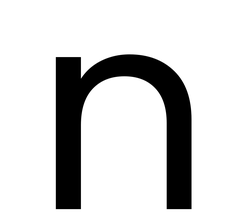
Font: Poppins-Regular